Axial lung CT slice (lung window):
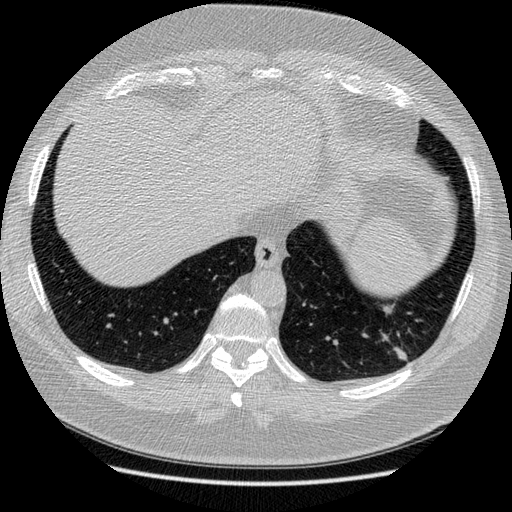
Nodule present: yes
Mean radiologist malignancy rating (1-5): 3.25